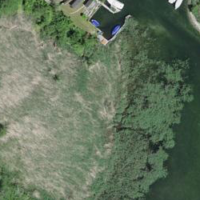
EUNIS habitat code: 24
Species observed at this site:
Anas crecca